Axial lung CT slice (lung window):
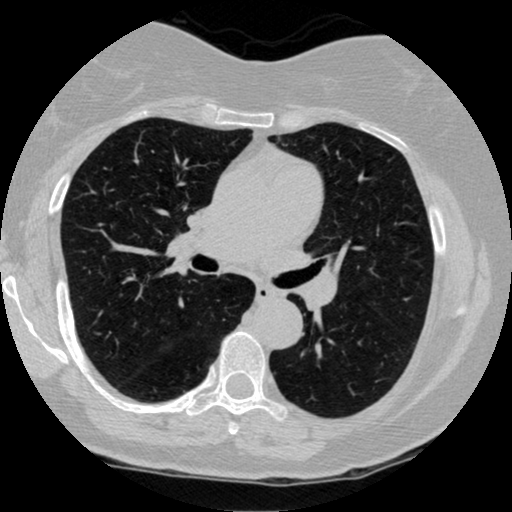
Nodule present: no